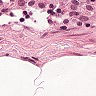
Metastatic tissue present: no